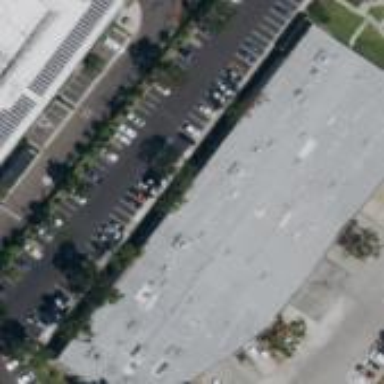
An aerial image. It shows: Industrial building.